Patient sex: M
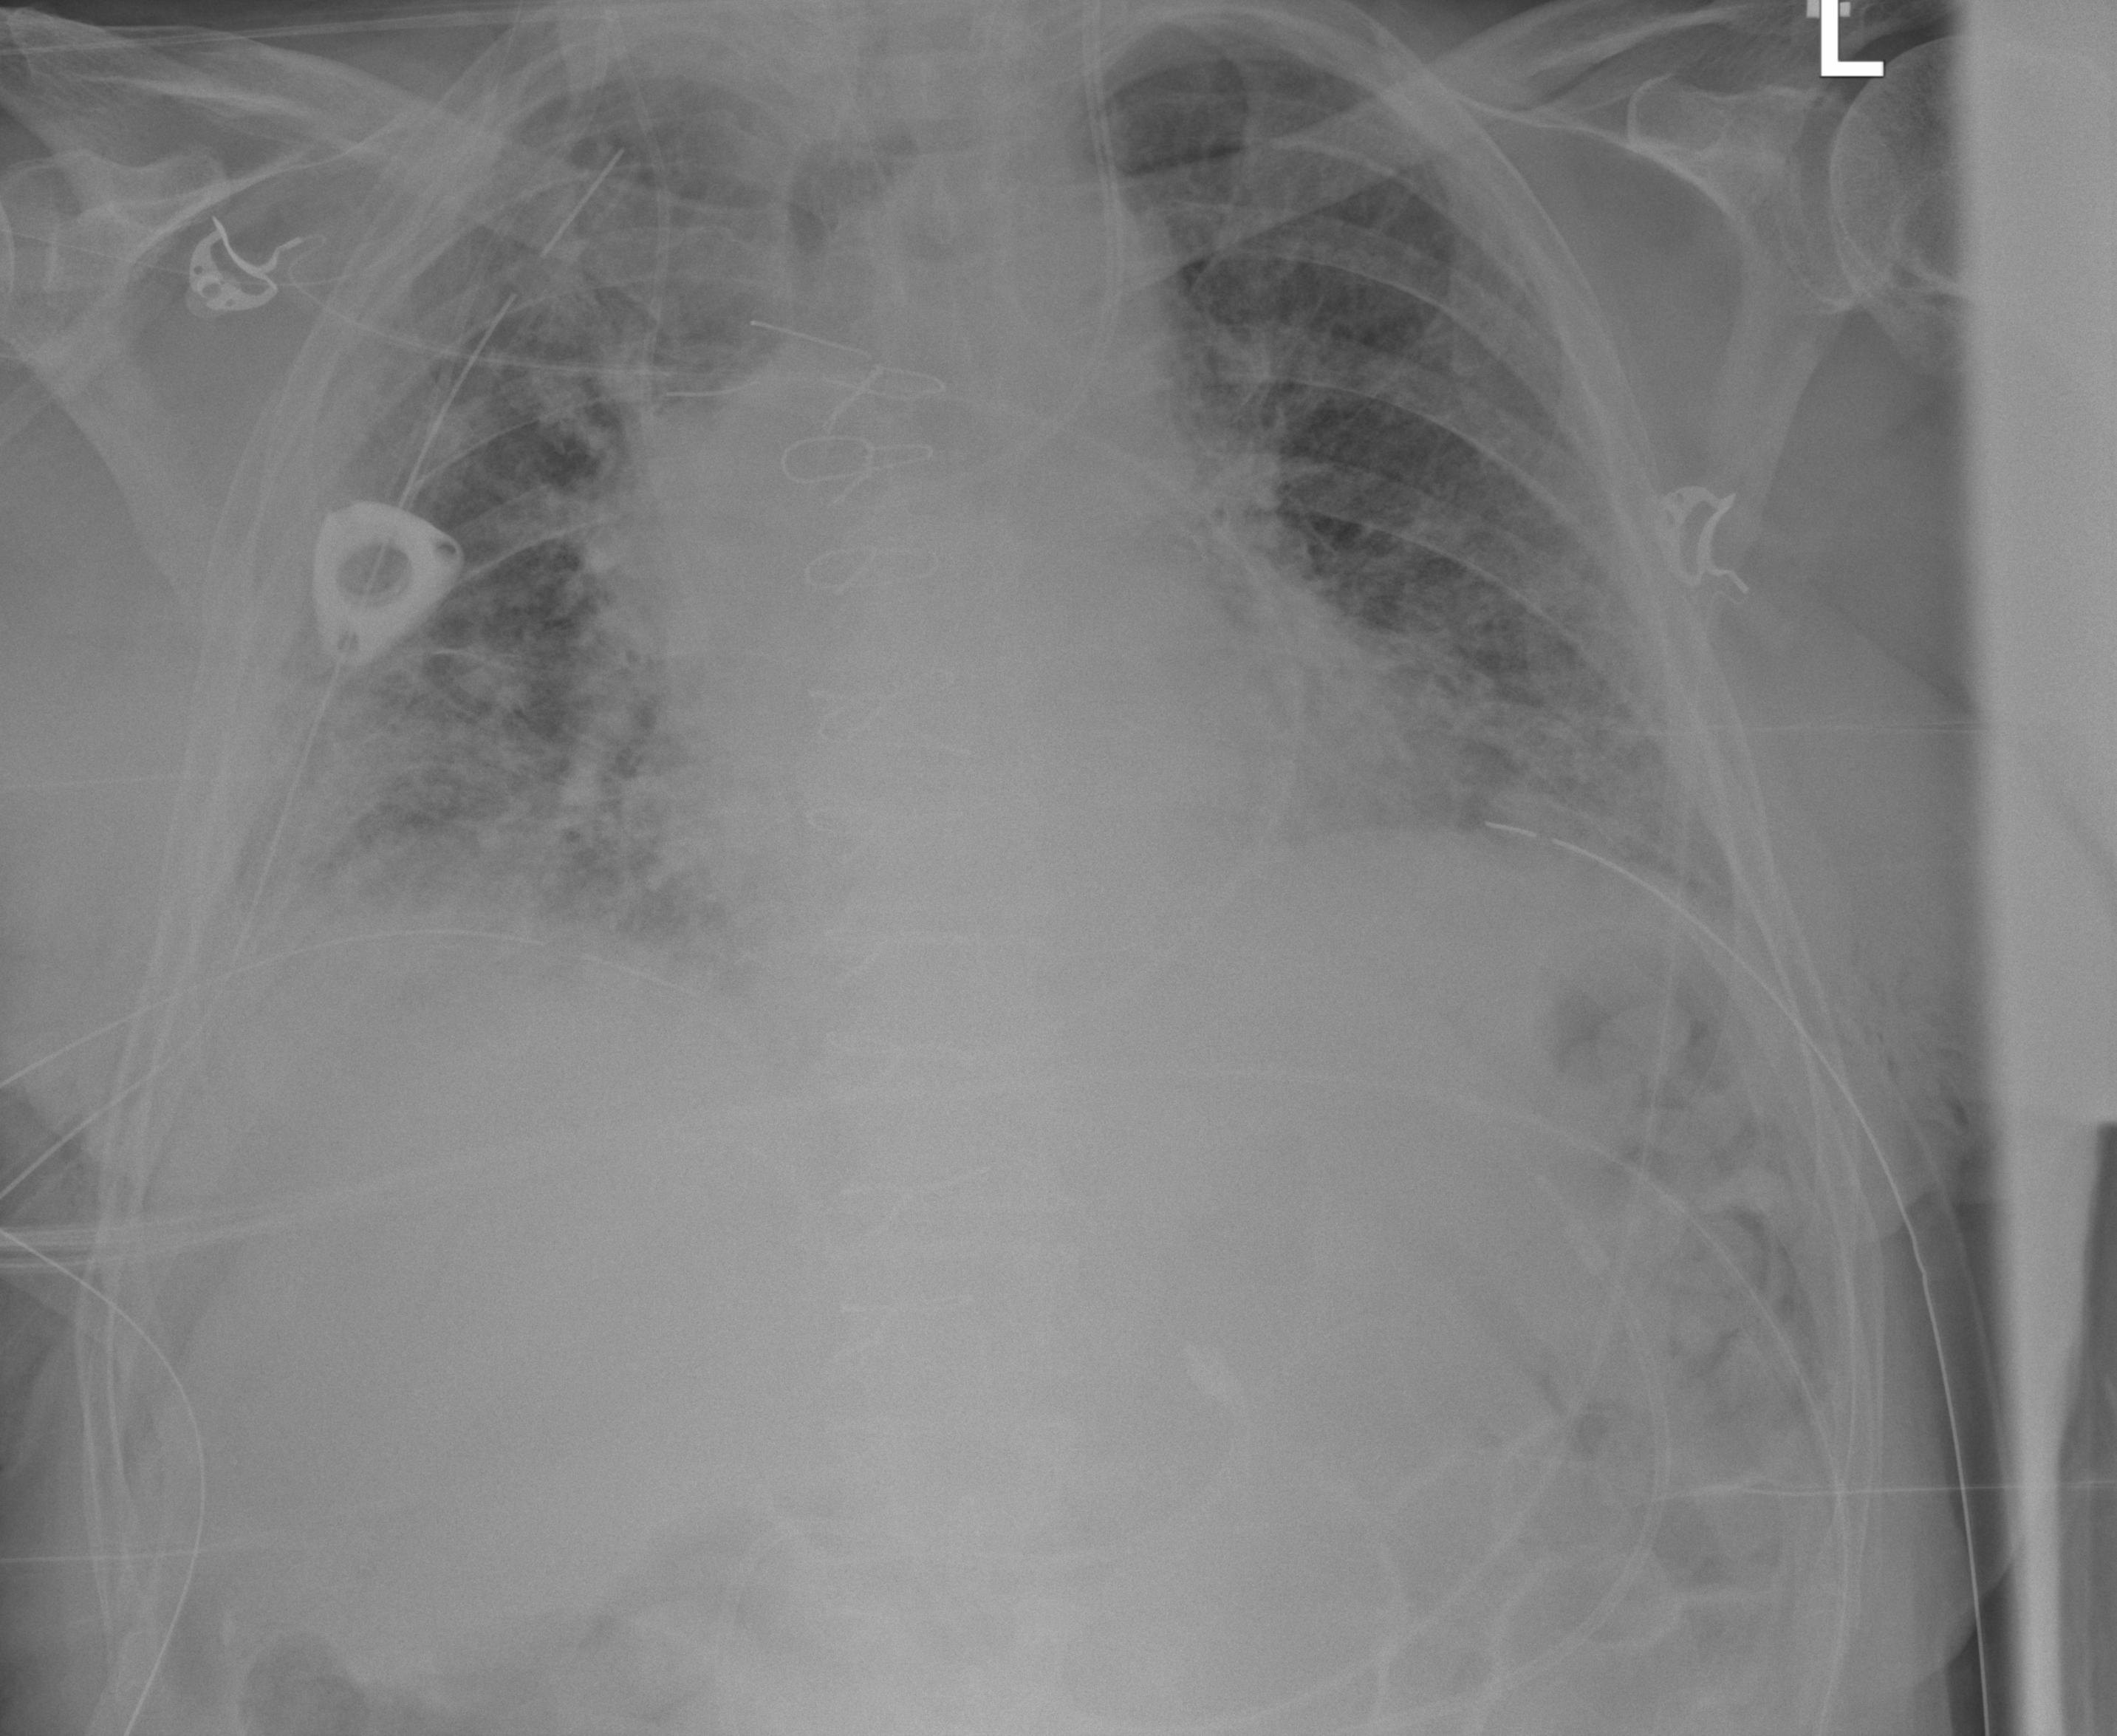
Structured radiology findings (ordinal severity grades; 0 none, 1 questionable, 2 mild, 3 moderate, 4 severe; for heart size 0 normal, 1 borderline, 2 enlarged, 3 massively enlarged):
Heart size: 2
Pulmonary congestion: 3
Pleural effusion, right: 2
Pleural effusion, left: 1
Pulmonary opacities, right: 3
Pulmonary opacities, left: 3
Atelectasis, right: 3
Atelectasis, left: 3